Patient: sex M, age 65
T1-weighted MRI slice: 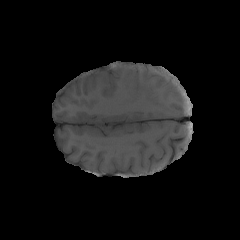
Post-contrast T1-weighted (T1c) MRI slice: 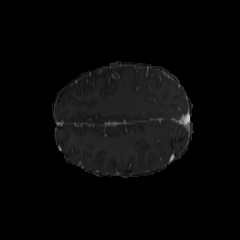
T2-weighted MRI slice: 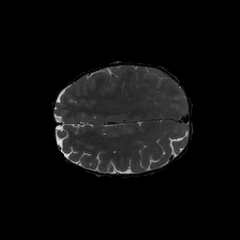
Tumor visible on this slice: no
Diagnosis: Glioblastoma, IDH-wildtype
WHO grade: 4